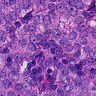
Metastatic tissue present: yes